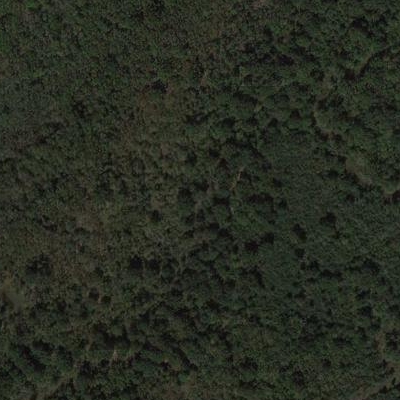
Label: eForest